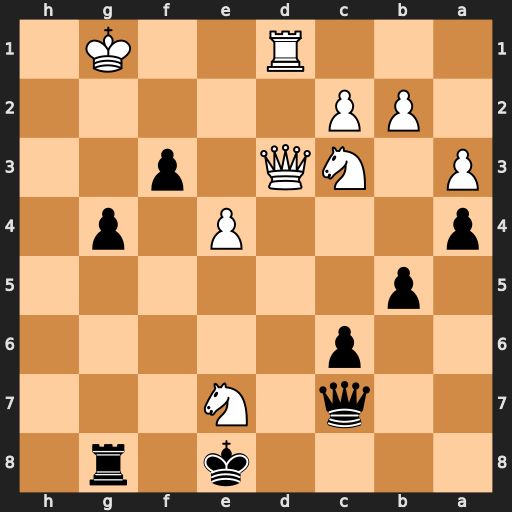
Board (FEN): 4k1r1/2q1N3/2p5/1p6/p3P1p1/P1NQ1p2/1PP5/3R2K1
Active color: b
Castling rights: -
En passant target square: -
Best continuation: Qg3+ Kf1 Qg2+ Ke1 f2+